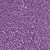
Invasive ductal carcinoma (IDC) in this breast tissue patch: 1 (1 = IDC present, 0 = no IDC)